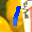
Label: 1